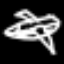
Label: airplane